Question: I have dropdown menu item ("pin this site") that i need to hide it or hide menu item
itself ("My Network").

When I saw viewsource on page, I got below code.
'''
<a class="zz1_TopNavigationMenu_1 ms-topnav zz1_TopNavigationMenu_3
ms-topnavselected zz1_TopNavigationMenu_9" href="http://mynetworkqa.spe.org"
style="border-style:none;font-size:1em;">My Network</a>
<a class="zz1_TopNavigationMenu_1 ms-topNavFlyOuts zz1_TopNavigationMenu_6"
href="javascript:__doPostBack(,
'ctl00$PlaceHolderTopNavBar$PlaceHolderHorizontalNav$topSiteMap''Pin')"
style="border-style:none;font-size:1em;">Pin this site</a>
'''
How can I hide menu item?
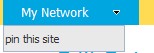
Answer: If you gave your links ids, then it would be much easier to hide them.
Something like '$('#myLinkToHide').hide(); ... <a id='myLinkToHide'></a>'
However since the source you provided doesn't have ids, the following may work for you. Save this as a .html file for an example.
'''
<html>
<head>
<script type="text/javascript" src="http://code.jquery.com/jquery-1.4.2.min.js"></script>
<script type="text/javascript">
$(function(){
$('a').each(function(){
if($(this).html() == 'My Network')
{
$(this).hide();
}
});
});
</script>
</head>
<body>
<a class="zz1_TopNavigationMenu_1 ms-topnav zz1_TopNavigationMenu_3 ms-topnavselected zz1_TopNavigationMenu_9" href="http://mynetworkqa.spe.org" style="border-style:none;font-size:1em;">My Network</a>
<a href='#'>Not Hidden</a>
</body>
</html>
'''
It's also hard to tell if any of the classes are unique to the links. That's why I'm using their content to find the correct one to hide.
If you happen to find a unique class, you can use '$('.zz1_TopNavigationMenu_3').hide();' where zz1_TopNavigationMenu_3 is your class name.